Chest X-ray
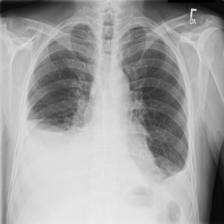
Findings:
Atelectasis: positive
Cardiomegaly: negative
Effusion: positive
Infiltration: positive
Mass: negative
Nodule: negative
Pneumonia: negative
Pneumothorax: negative
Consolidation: negative
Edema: negative
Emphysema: negative
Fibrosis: negative
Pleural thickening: negative
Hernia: negative